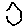
Label: hexagon